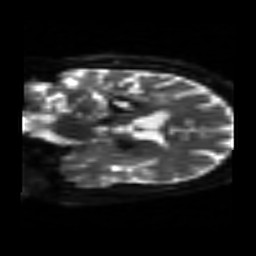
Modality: sbref
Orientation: coronal
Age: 51
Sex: female
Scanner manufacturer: siemens
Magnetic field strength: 3 T
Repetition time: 3.2 s
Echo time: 0.081 s